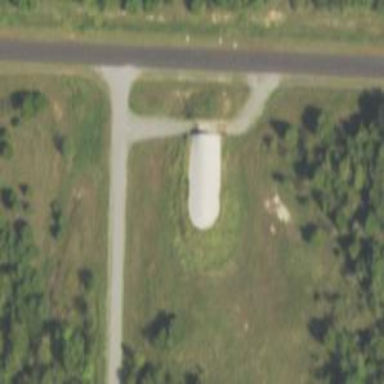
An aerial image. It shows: Military bunker.